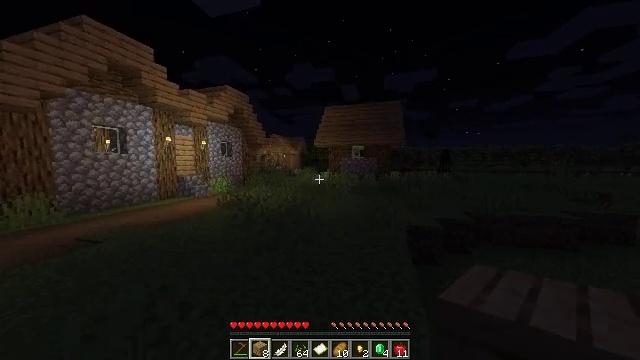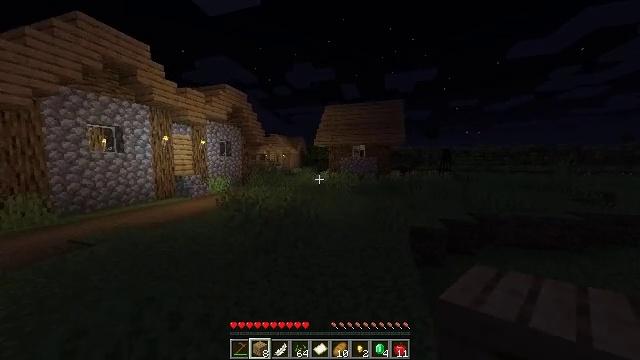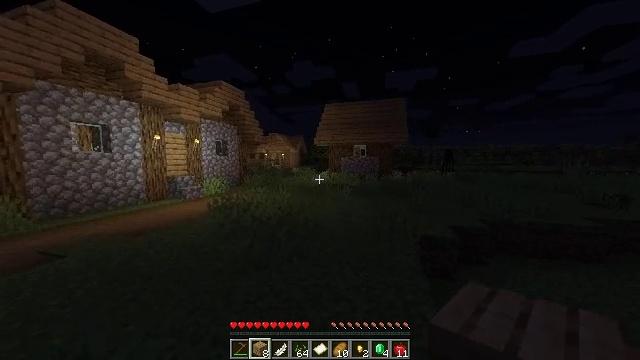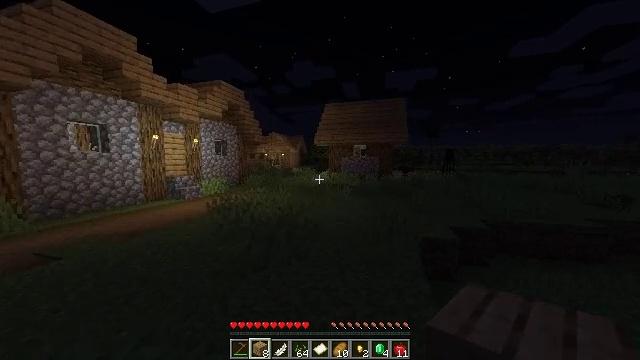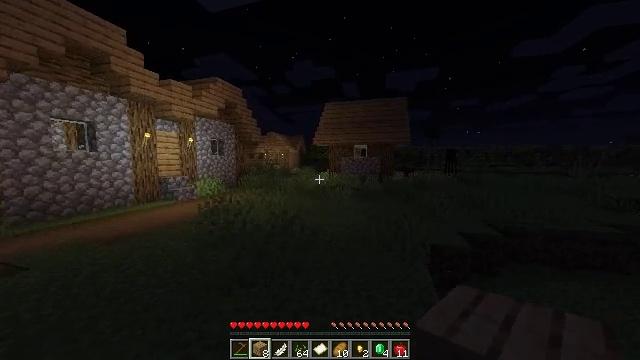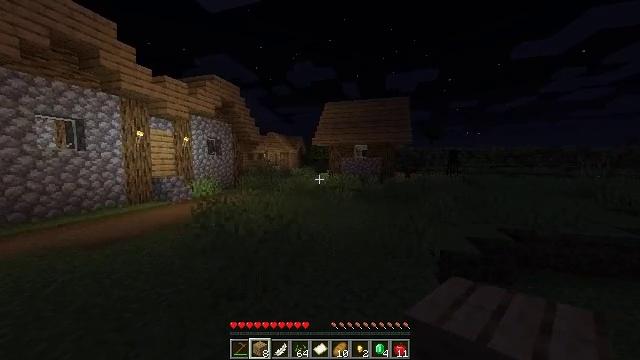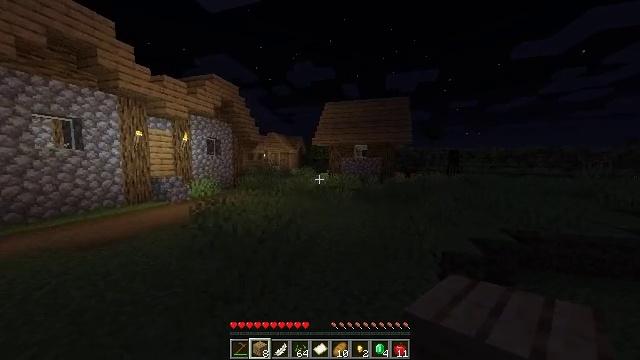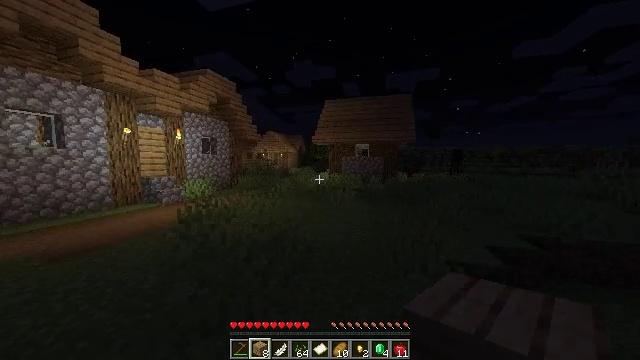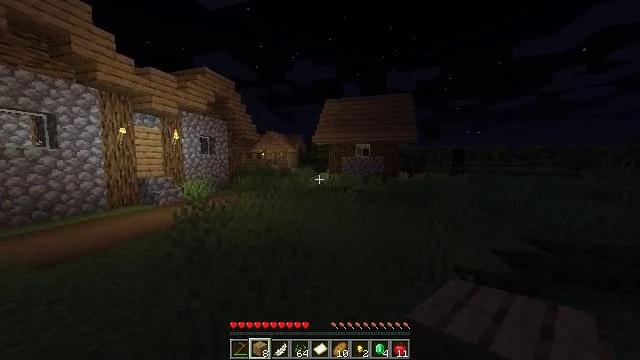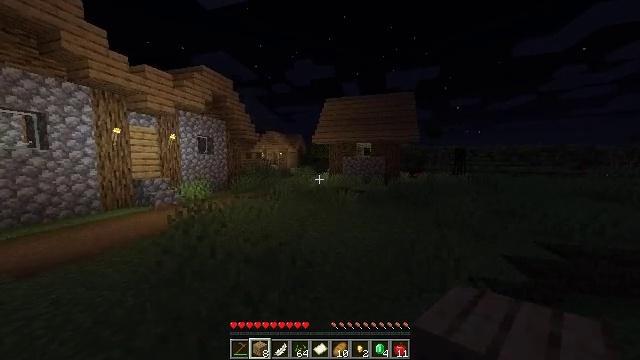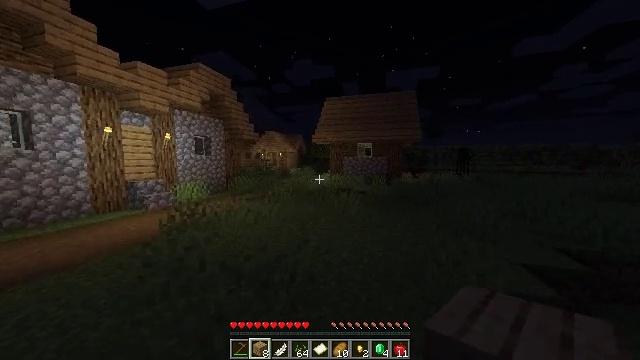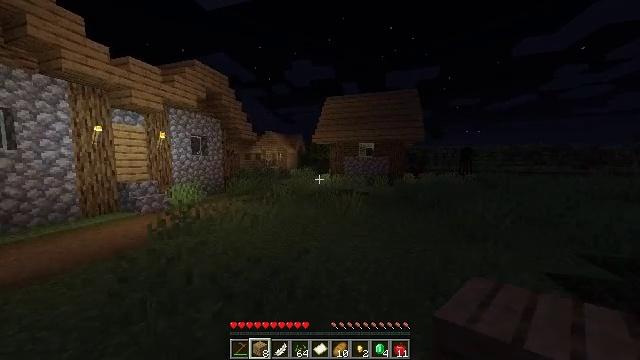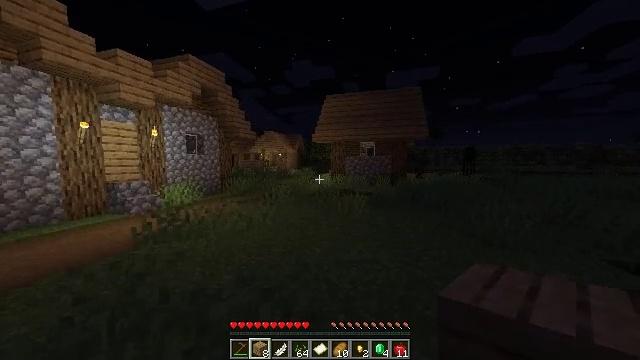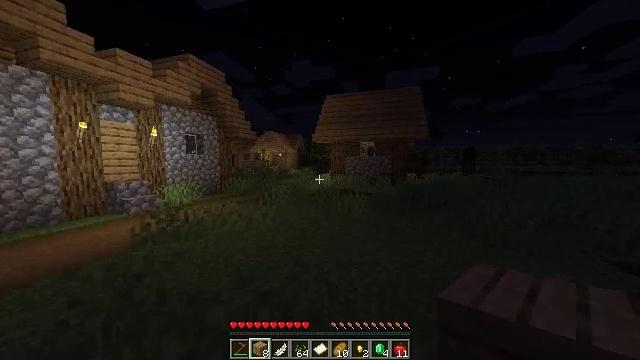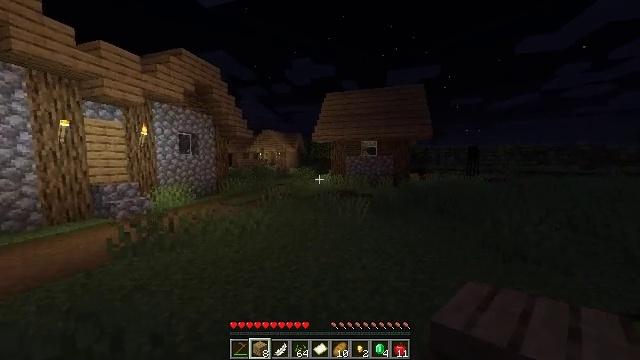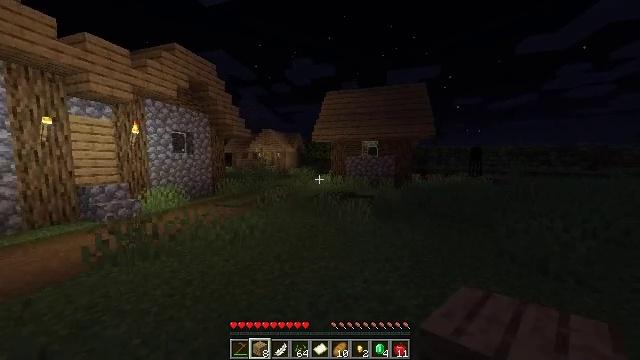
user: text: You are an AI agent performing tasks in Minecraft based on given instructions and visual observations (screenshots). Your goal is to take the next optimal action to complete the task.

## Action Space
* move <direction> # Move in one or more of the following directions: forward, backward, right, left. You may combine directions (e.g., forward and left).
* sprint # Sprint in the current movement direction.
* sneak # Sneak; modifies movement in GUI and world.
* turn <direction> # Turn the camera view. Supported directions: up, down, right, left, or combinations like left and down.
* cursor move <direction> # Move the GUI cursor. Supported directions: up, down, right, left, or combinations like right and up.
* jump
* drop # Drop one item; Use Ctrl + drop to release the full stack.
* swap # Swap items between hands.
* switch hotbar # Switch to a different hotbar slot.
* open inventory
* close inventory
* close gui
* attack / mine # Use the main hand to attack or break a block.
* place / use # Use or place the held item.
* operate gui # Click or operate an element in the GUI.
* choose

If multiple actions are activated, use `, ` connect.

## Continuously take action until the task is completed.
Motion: motion action
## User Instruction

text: Harvest yellow wool for crafting.
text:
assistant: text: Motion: move forward
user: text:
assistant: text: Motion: move forward
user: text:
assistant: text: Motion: move forward
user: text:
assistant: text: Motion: move forward
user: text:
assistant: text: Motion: move forward
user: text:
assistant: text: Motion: move forward
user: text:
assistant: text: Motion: move forward
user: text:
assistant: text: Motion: move forward
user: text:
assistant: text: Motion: move forward
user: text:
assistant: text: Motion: move forward
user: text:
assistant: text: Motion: move forward
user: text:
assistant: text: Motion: move forward
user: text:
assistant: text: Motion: move forward
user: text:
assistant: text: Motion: move forward
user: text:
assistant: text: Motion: move forward
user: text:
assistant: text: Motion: move forward
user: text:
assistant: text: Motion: move forward
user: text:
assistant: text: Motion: move forward
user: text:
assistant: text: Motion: no_op
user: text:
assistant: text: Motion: no_op
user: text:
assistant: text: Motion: no_op
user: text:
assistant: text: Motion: no_op
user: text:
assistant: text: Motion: no_op
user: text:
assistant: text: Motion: no_op
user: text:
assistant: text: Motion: no_op
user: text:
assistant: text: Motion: no_op
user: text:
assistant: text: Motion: no_op
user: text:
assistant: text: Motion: no_op
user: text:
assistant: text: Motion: no_op
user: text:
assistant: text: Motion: turn left and up